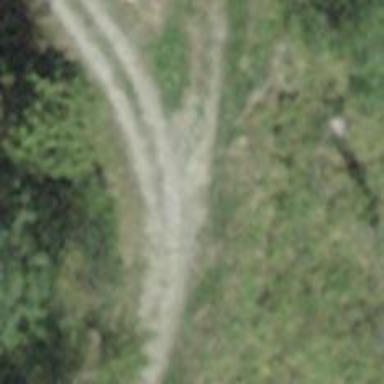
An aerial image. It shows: Unpaved service road.